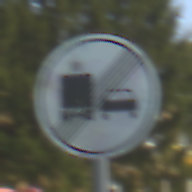
Verkehrszeichen: EndeUeberholverbotKraftfahrzeuge
Umgebung: Outdoor, Suburban
Tageszeit: MorningAfternoon
Wetter: PartlyCloudy
Licht: Natural
Jahreszeit: NotSpecified
Kontrast: HighContrast